Interaction volume radius: 10 \u00c5
Interaction volume height: 10 \u00c5
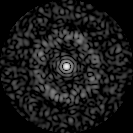
Disorder parameter: 0.8445